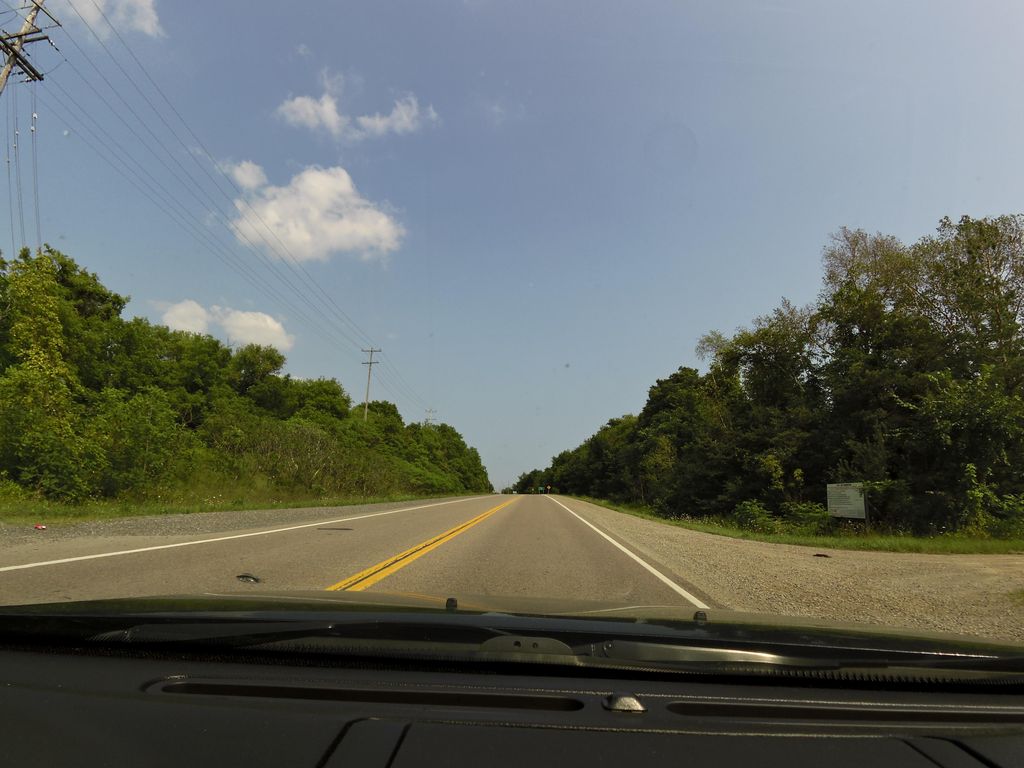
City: hamilton